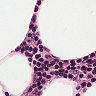
Metastatic tissue present: no